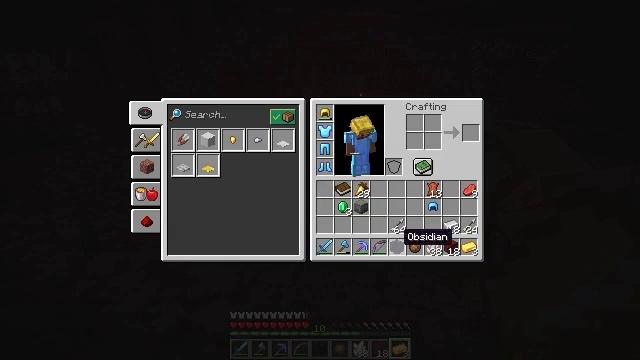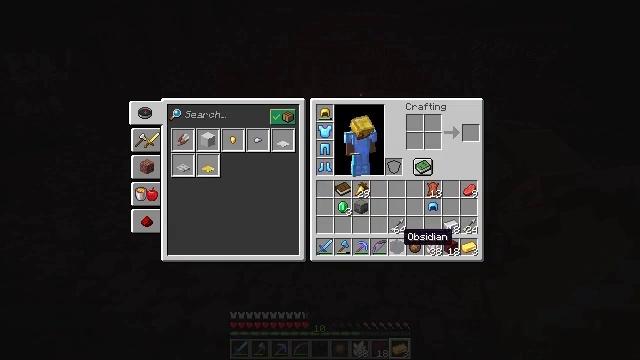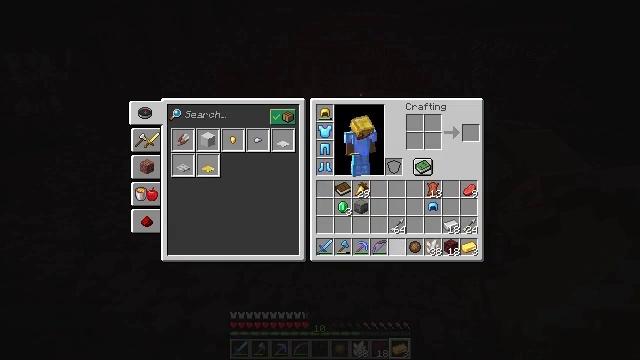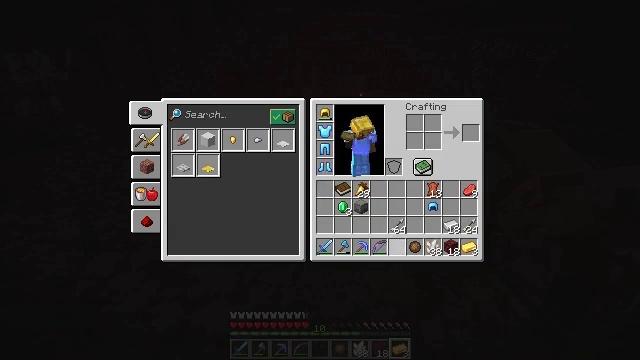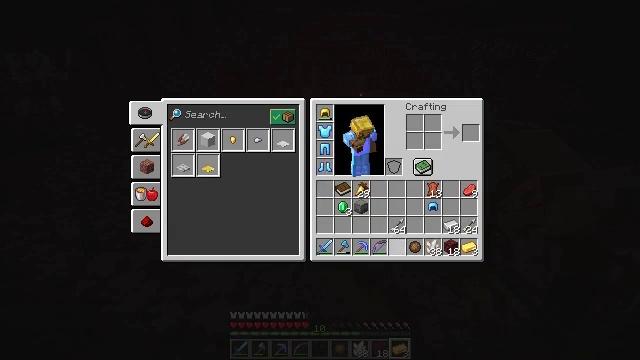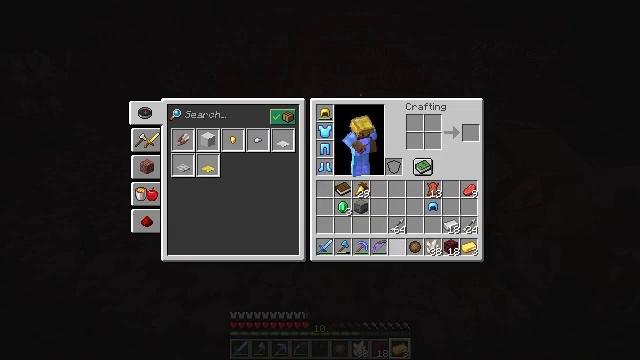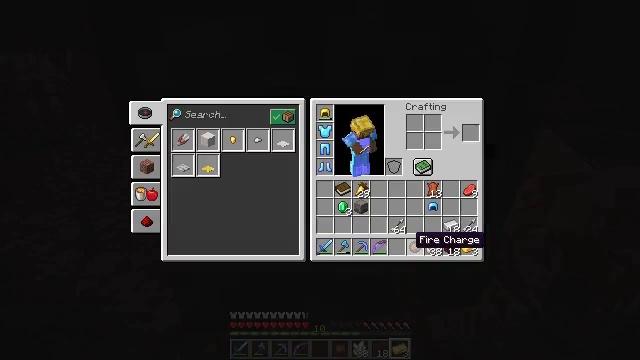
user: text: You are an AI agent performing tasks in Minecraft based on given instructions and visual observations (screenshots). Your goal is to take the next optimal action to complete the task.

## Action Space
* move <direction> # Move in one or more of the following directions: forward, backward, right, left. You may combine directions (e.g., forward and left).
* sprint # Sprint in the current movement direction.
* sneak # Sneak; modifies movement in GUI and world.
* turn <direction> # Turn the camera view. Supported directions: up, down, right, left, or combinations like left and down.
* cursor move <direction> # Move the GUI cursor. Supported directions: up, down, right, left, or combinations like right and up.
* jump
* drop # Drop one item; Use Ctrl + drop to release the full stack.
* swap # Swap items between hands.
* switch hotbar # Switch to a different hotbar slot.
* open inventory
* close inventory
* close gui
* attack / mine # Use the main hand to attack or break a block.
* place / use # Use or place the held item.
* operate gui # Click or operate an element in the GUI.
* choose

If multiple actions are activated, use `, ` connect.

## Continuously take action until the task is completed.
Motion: motion action
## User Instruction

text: Drop an obsidian block.
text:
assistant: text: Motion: no_op
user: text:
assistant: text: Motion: drop
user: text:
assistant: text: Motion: drop
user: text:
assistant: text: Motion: no_op
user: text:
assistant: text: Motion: no_op
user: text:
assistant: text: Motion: no_op
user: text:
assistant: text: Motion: no_op